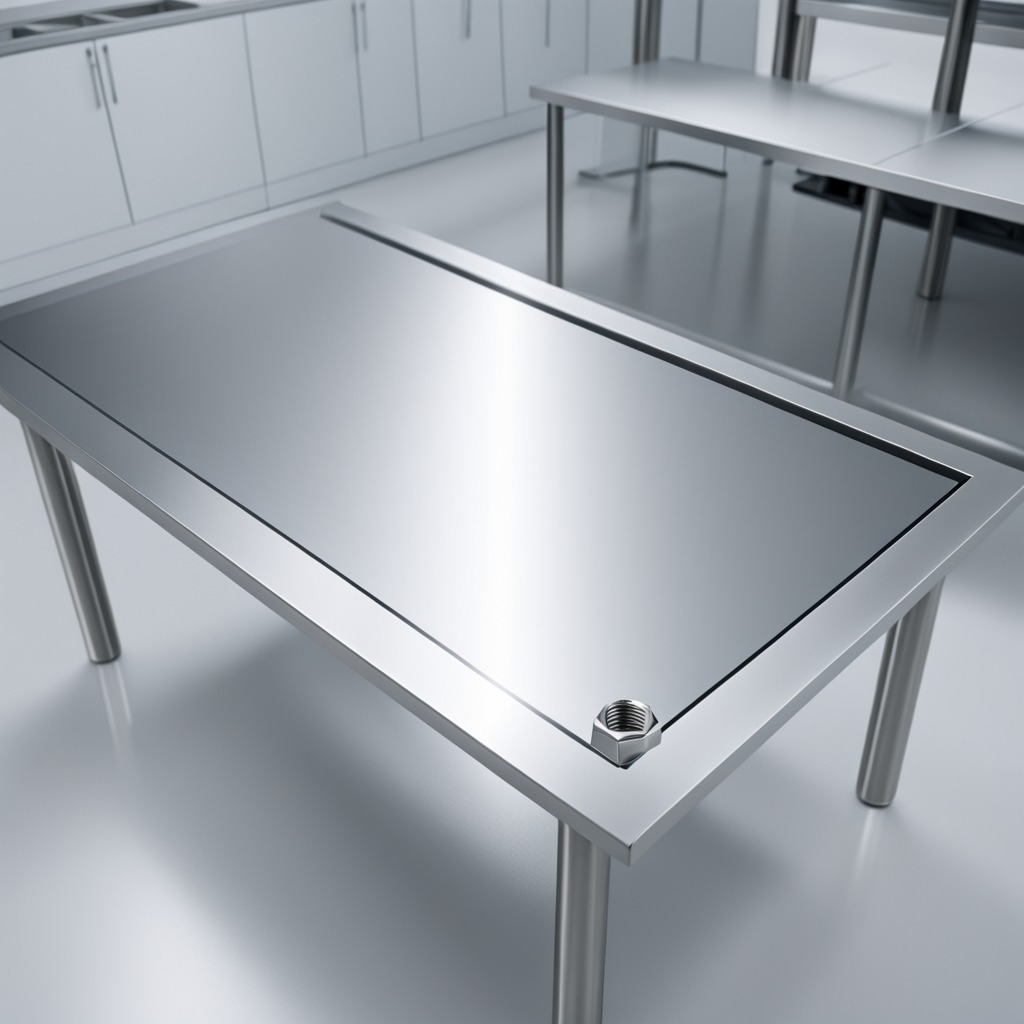
A metal nut is lying on the stainless steel table.